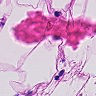
Metastatic tissue present: no